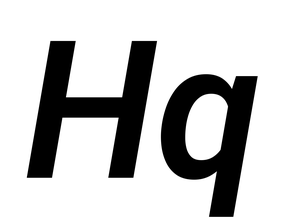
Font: Roboto-Italic_SemiBold_Italic